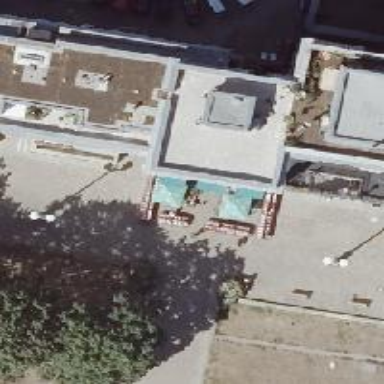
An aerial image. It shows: Café.